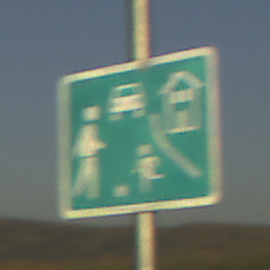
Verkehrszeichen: BeginnVerkehrsberuhigterBereich
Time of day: SunriseSunset
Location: Outdoor (RoadRail)
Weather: Clear
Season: NotSpecified
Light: Natural